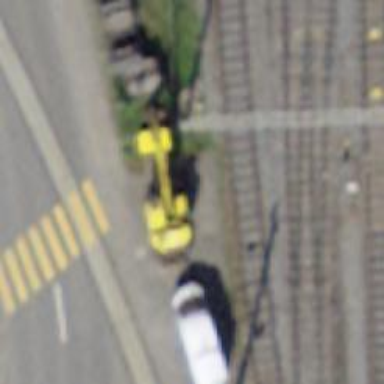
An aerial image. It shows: Railway siding with one electrified track and contact line.